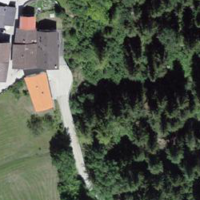
EUNIS habitat code: 43
Species observed at this site:
Astragalus cicer